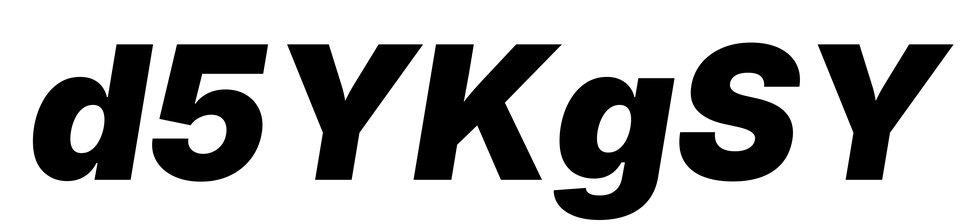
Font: Inter-Italic_Black_Italic